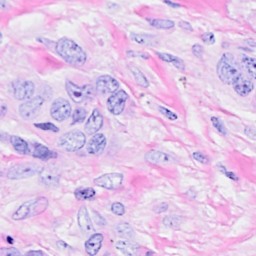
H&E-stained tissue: Breast